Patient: sex M, age 60
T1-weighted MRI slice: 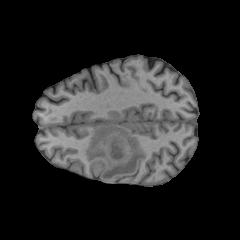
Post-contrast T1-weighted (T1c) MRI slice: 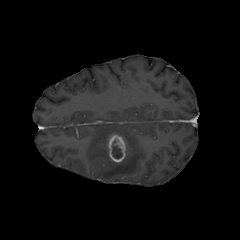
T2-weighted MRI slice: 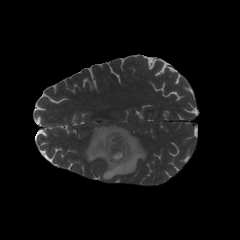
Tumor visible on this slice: yes
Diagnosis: Glioblastoma, IDH-wildtype
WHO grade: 4